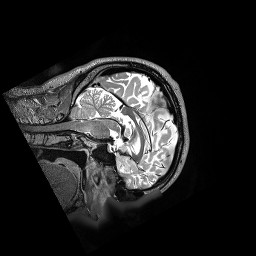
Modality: T2w
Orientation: sagittal
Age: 38
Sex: male